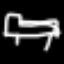
Label: bed